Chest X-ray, PA view. Patient: 32 years old, sex M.
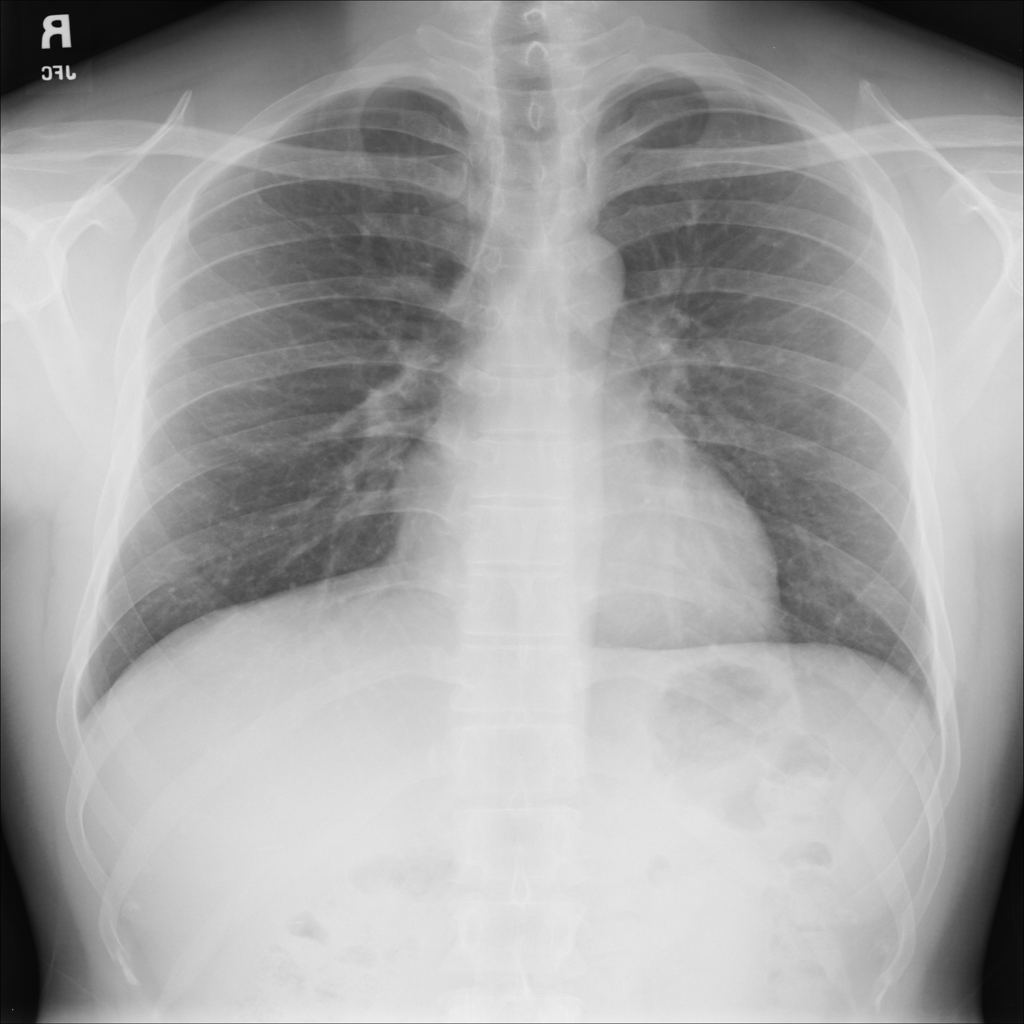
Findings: No Finding